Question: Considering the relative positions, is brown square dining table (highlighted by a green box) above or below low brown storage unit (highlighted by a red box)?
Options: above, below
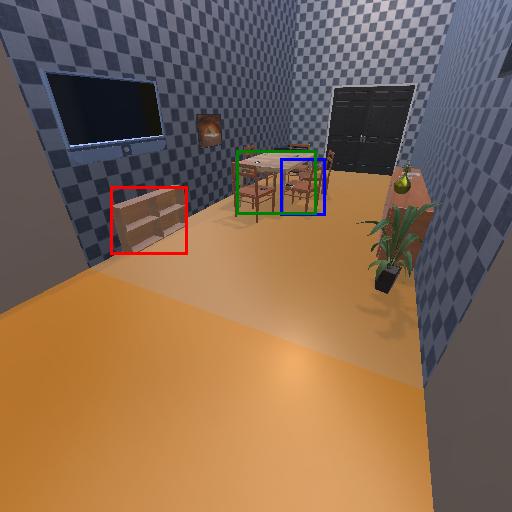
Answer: above